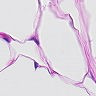
Metastatic tissue present: no